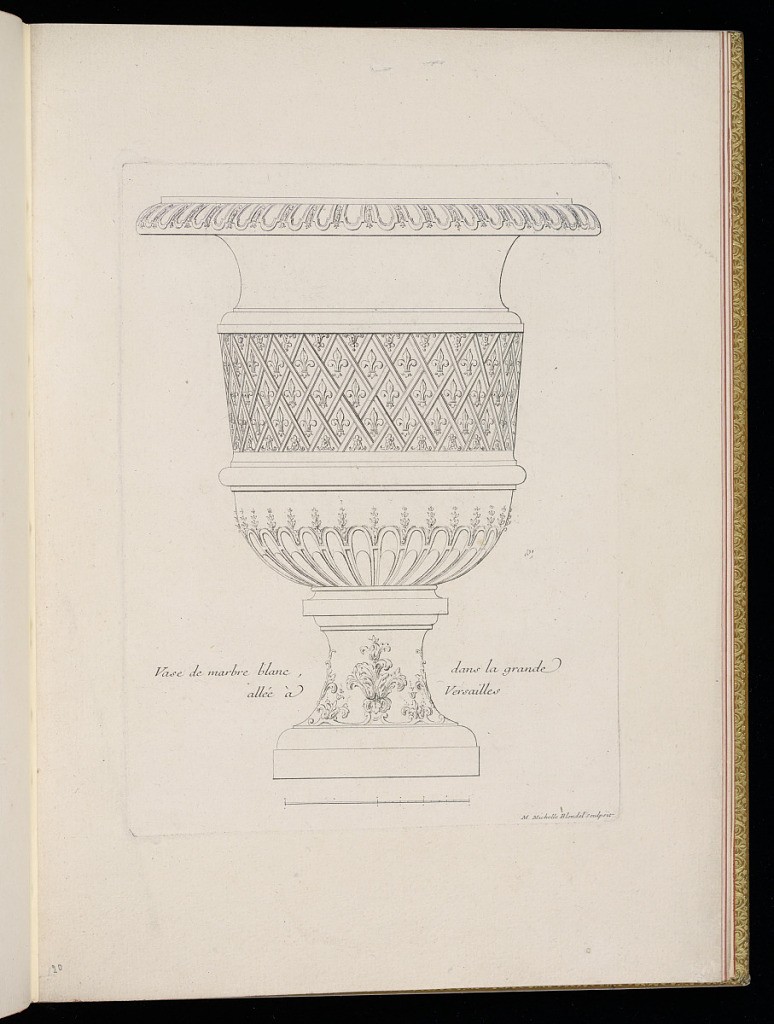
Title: Vase de marbre blanc, dans la grande allée à Versailles
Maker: Marie Michelle Blondel, French, active mid 18th century
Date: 1744–56
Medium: Etching on laid paper
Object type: Print
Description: Design for a vase form the Great Lawn in the gardens at Versailles. The body of the vase is decorated with fretwork, each fret enclosing a fleurs-de-lys. The vase is also decorated with acanthus leaf, and floral motifs and fluting. The description is lettered on either side of the foot of the vase, with a scale below the base. The plate is signed.